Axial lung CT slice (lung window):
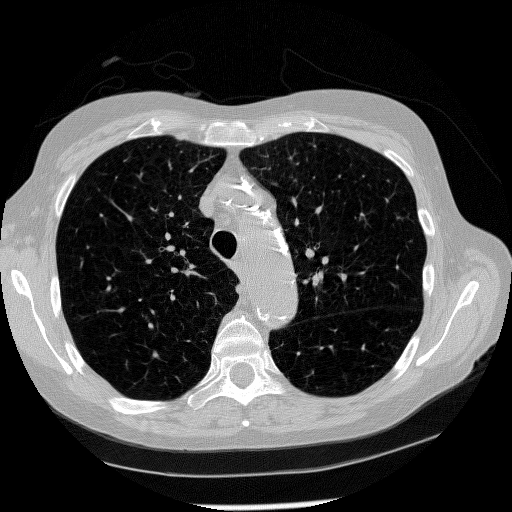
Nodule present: no